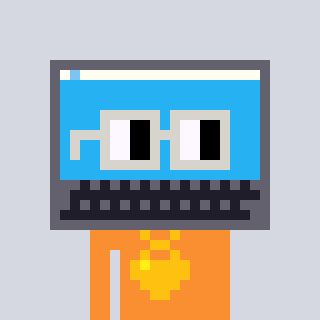
a pixel art character with square light gray glasses, a laptop-shaped head and a orange-colored body on a cool background